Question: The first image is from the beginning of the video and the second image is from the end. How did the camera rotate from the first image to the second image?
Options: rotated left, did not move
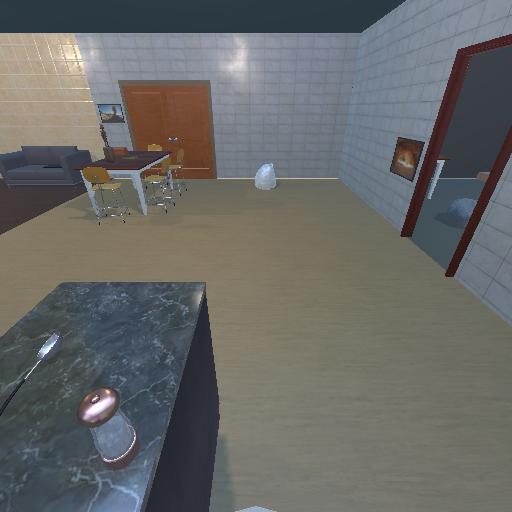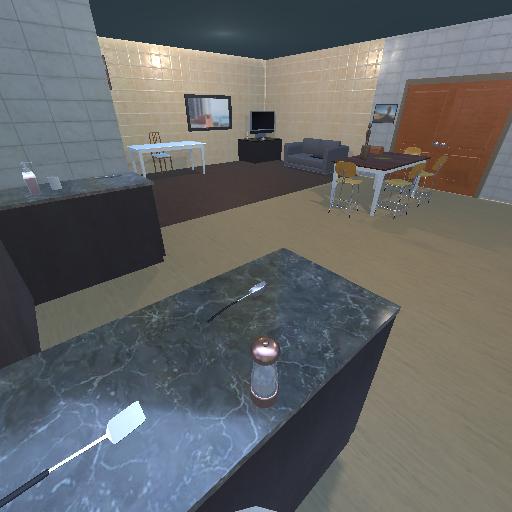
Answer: rotated left